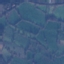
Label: Pasture